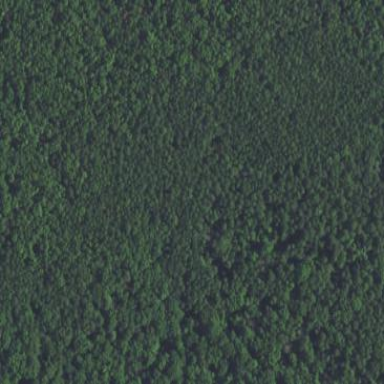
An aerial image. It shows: Area of evergreen woodland.